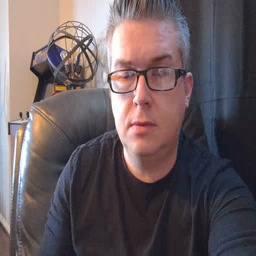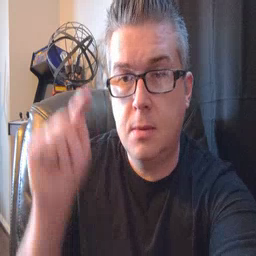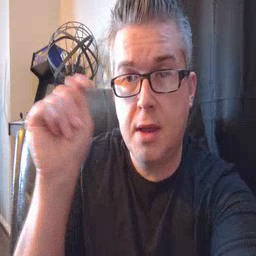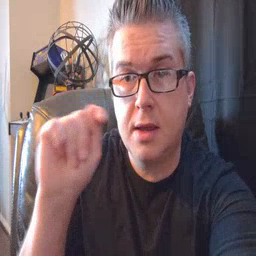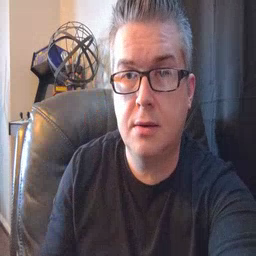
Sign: potty